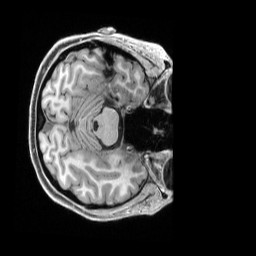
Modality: T1w
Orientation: axial
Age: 32
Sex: female
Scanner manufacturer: siemens
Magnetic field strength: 3 T
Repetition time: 2.5 s
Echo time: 0.00296 s